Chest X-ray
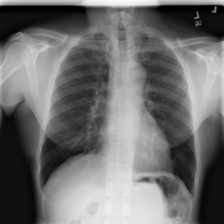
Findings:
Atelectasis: negative
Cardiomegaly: negative
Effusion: negative
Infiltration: negative
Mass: negative
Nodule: negative
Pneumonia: negative
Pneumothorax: negative
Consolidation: negative
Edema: negative
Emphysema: negative
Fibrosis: negative
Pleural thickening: negative
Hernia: negative